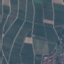
Land use / land cover class: PermanentCrop